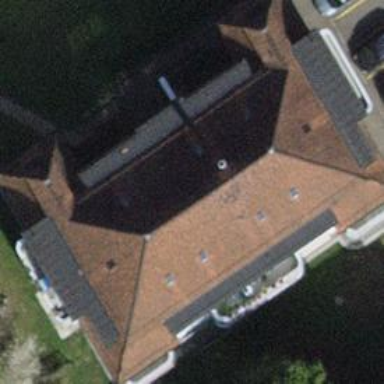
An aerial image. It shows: Building with hipped roof.